Interaction volume radius: 5 \u00c5
Interaction volume height: 10 \u00c5
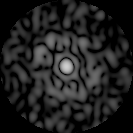
Disorder parameter: 0.8063